Aerial crown-view tile of a tropical tree (Barro Colorado Island, Panama), acquired 20250414:
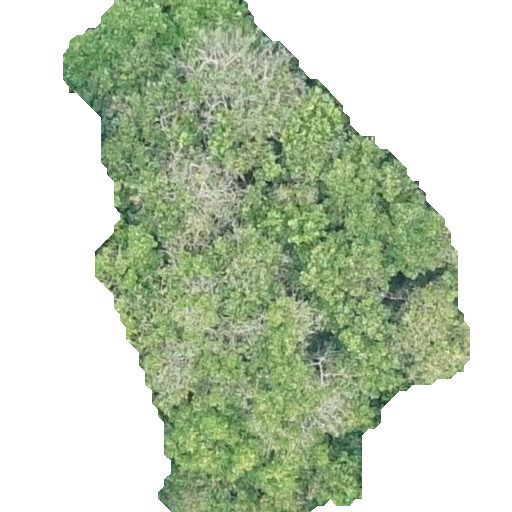
Species: Prioria copaifera
GBIF accepted scientific name: Prioria copaifera
Crown area: 208.651 m²